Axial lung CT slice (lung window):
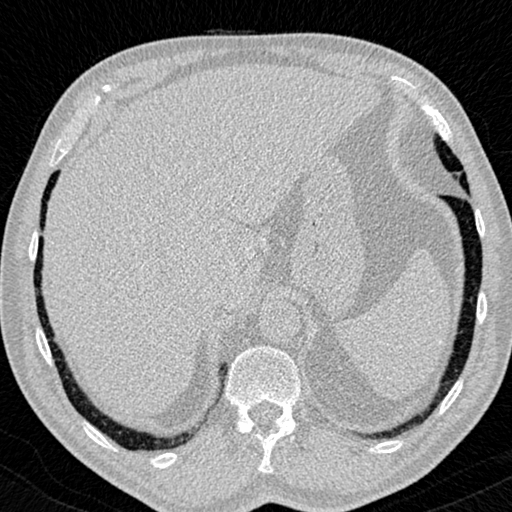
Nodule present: no